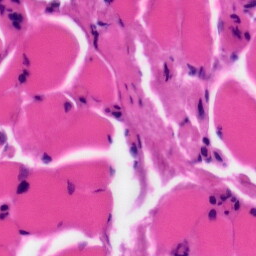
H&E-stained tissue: Tonsil